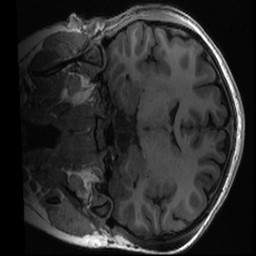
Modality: T1w
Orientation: coronal
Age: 19
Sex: female